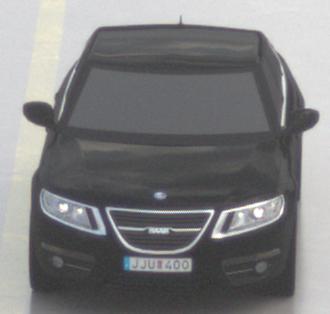
Make: Saab
Model: 5-Sep
Detailed model: 9-5 1.6T
Model produced from: 2010/06
Model produced until: 2011/12
Doors: 4
Color: black
Road condition: wet road
Daytime: midday
Contrast: low contrast